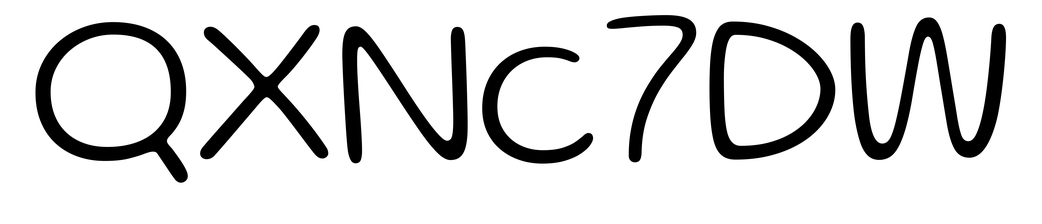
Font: Gluten_ExtraLight